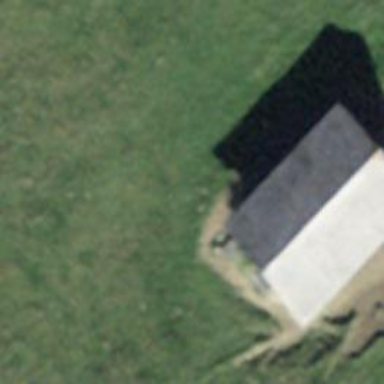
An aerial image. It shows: Farm auxiliary building.